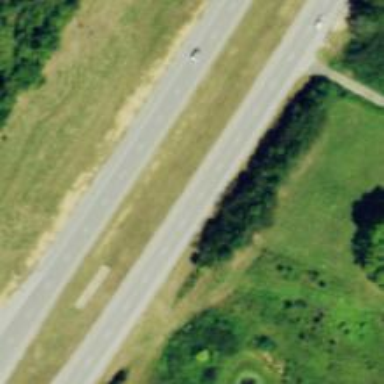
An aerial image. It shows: Asphalt road classified as trunk route.